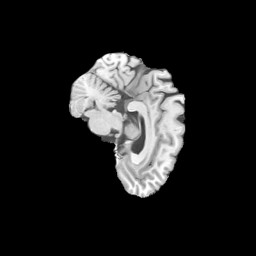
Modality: T1w
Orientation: sagittal